Question: I've reinstalled my JDK 6(x64).
After that allmost everything looked as before, but the file explorer view doesn't show my files anymore.
That's like it's looking like now

Some system information:
The emulator's files are still displayed.
There is no LogCat-Error and the Android Console doesn't show anything either.
My Desktop OS is Windows7.
Can anyone explain me, why it doesn't work and how to solve this problem?
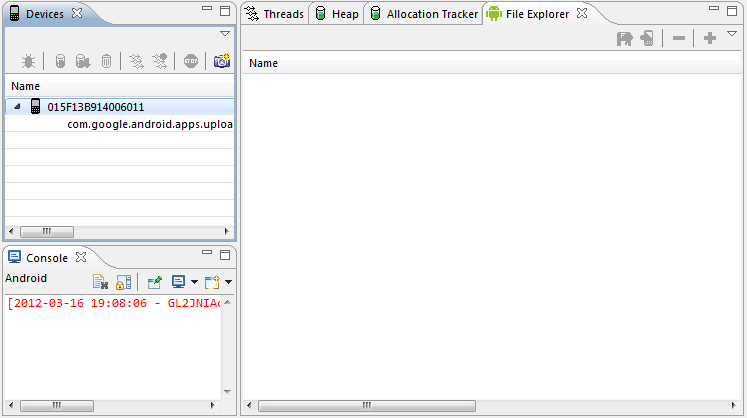
Answer: It was the phone's fault after reflashing a new SBF, it worked.
By rooting the phone something went wrong on my defy.